Question: The automatically generated documentation duplicates the 'Methods' for the Test class, as shown below. Why is this duplication occurring and how can it be stopped?
I have tried several variations within the 'conf.py' module, but it has been to no avail. After the documentation image, there is a redacted version of this module.
'''
class Test(object):
"""
Something here for test.
"""
def __init__(self):
pass
def fit(X, y):
pass
'''

'''
extensions = ['sphinx.ext.autodoc',
'sphinx.ext.autosummary',
'numpydoc',
'sphinx.ext.doctest',
'sphinx.ext.intersphinx',
'sphinx.ext.imgconverter']
numpydoc_class_members_toctree = False
autodoc_default_options = {'members': True,
'inherited-members': True,
'show-inheritance': True}
'''
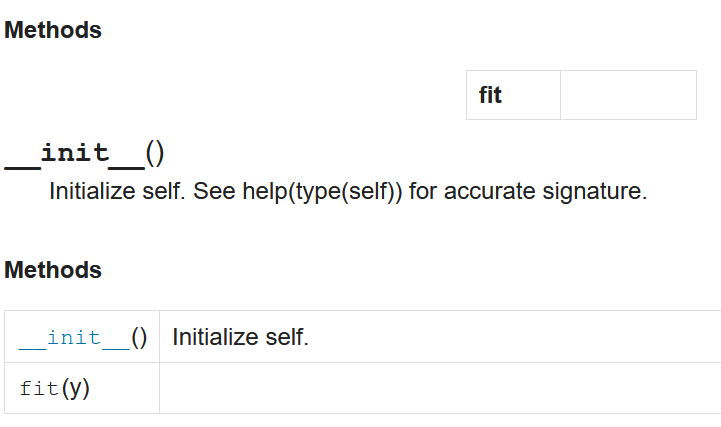
Answer: For anyone else that faces this issue, I was able to fix it by replacing ''numpydoc'' with ''sphinx.ext.napoleon''. Additionally, I removed 'numpydoc_class_members_toctree = False'.